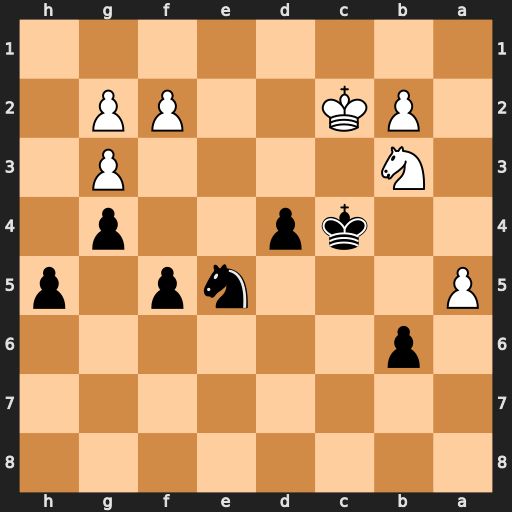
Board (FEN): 8/8/1p6/P3np1p/2kp2p1/1N4P1/1PK2PP1/8
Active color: b
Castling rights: -
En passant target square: -
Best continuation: d3+ Kd2 Kxb3